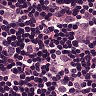
Metastatic tissue present: yes